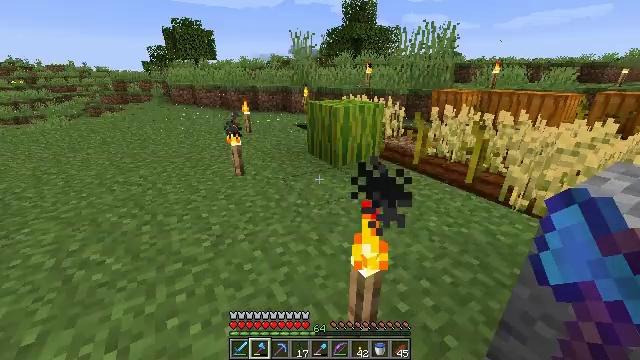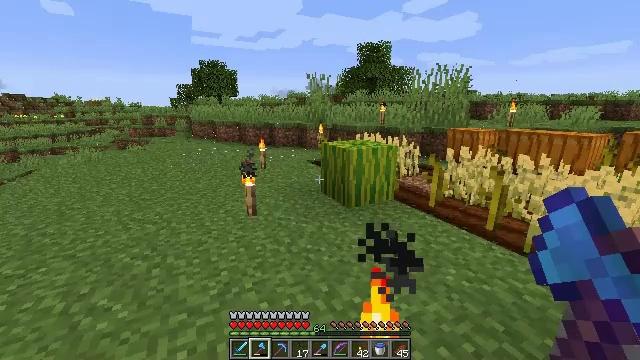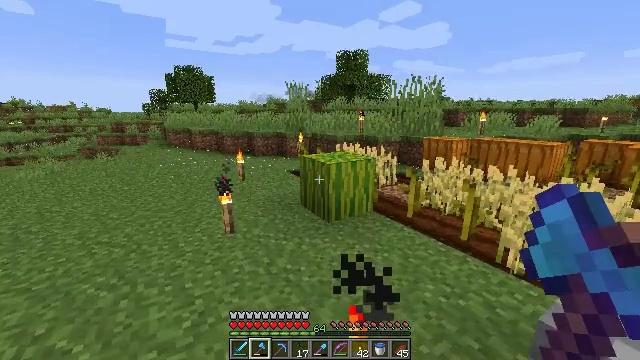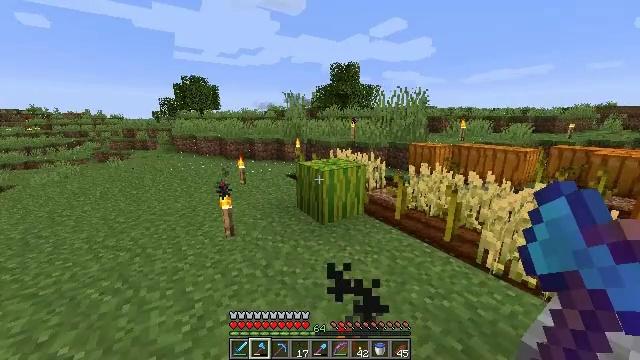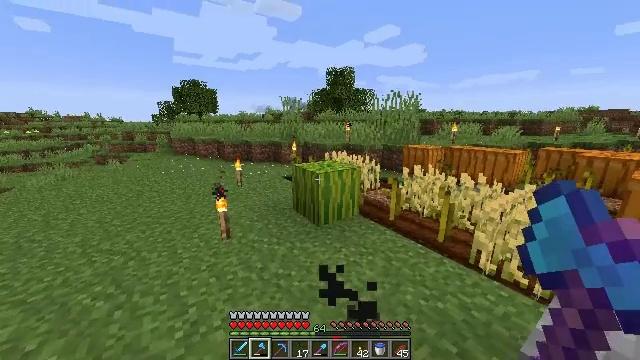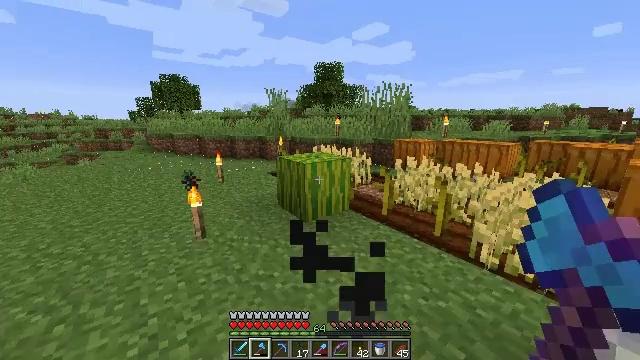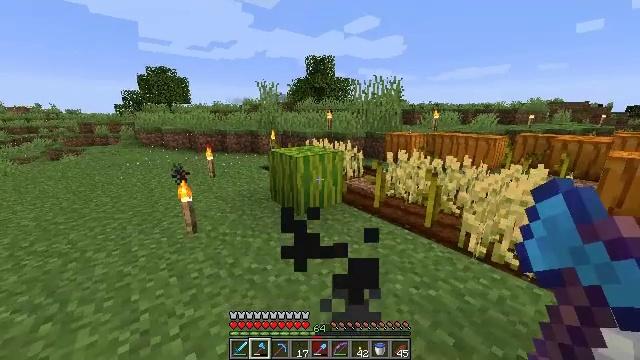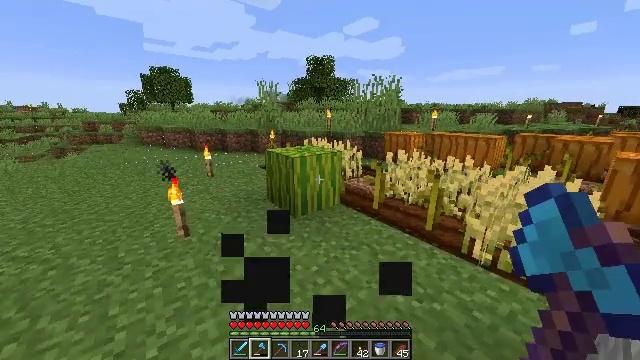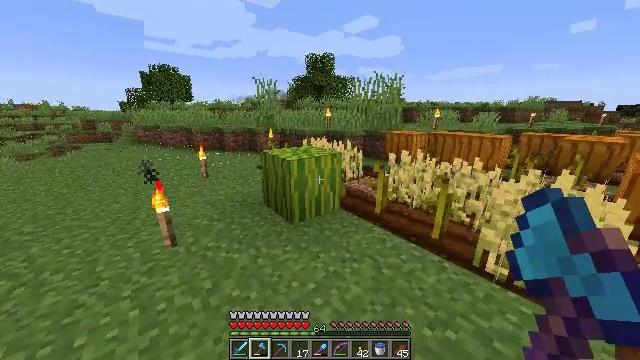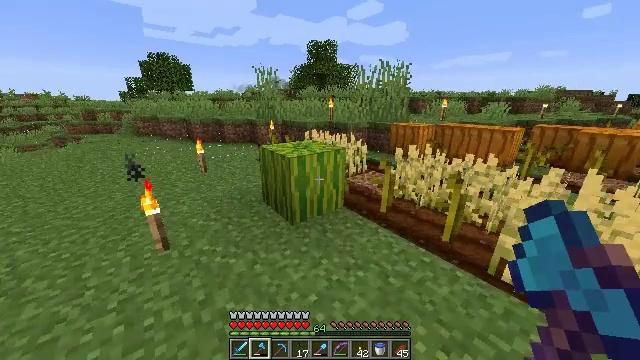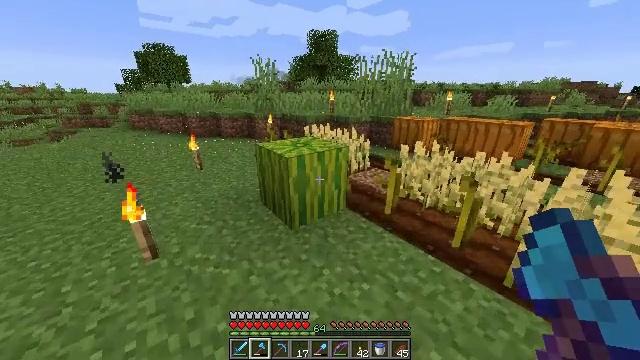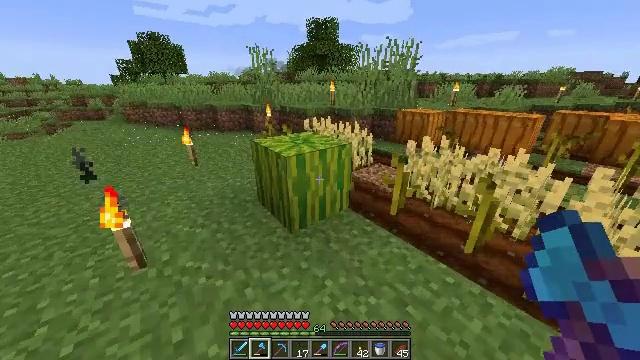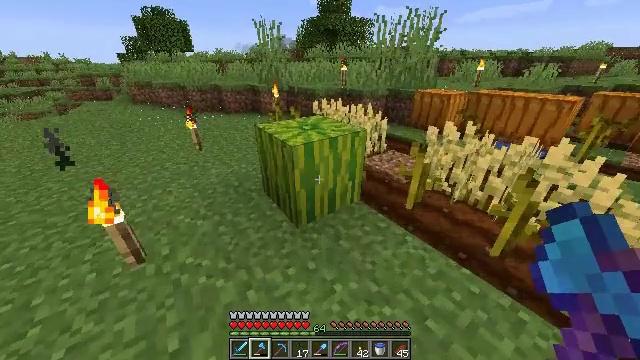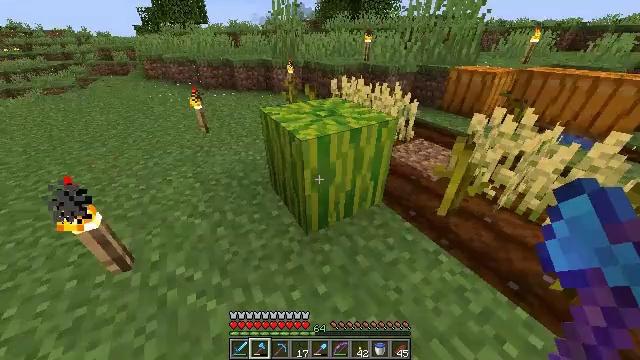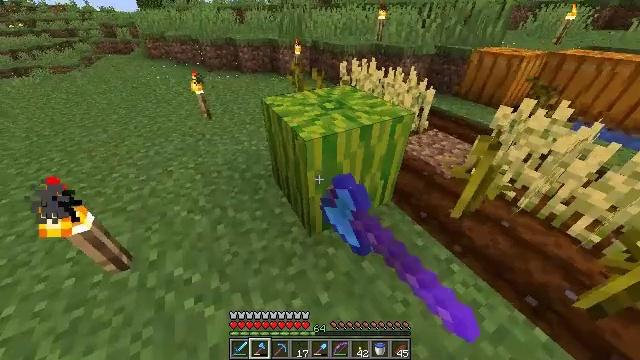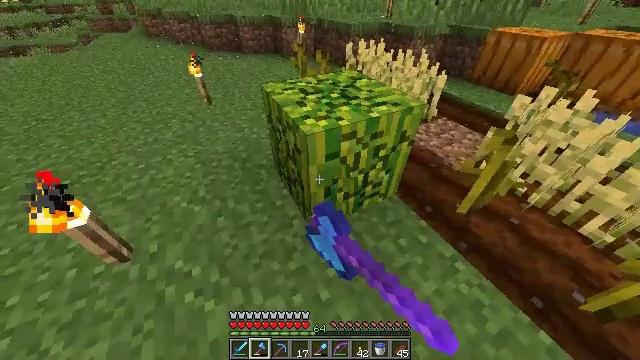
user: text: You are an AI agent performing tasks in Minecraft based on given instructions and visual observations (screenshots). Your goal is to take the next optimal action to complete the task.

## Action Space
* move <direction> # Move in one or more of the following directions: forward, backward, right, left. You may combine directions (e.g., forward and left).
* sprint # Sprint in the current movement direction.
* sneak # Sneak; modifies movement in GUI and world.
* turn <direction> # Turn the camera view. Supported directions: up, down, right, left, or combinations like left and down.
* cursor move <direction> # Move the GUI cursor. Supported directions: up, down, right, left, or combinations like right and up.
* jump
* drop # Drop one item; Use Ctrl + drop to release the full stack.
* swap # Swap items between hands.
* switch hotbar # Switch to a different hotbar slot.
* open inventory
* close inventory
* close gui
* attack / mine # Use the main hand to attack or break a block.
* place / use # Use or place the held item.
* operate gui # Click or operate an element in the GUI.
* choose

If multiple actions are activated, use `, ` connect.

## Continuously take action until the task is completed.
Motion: motion action
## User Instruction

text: Gather melon for food.
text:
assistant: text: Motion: move forward, sprint, turn left and up, jump
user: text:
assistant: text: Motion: move forward, sprint, turn right and up
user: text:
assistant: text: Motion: move forward, sprint
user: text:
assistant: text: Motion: move forward, sprint
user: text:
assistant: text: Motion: move forward, sprint, turn right
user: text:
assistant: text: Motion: move forward, sprint, turn right and down
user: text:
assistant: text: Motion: move forward, sprint
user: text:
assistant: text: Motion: move forward, sprint
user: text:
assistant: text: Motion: move forward, sprint, turn down
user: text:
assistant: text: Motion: move forward, sprint, turn down
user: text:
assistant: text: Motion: move forward, sprint, turn down
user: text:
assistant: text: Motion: move forward, sprint, turn left and down
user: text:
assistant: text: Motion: move forward, sprint, turn left and down, attack / mine
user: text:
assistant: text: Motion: move forward, sprint, turn left and down, attack / mine
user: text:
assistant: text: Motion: move forward, sprint, turn left and down, attack / mine
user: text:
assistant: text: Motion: turn down, attack / mine
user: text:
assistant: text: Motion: attack / mine
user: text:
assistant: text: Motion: attack / mine
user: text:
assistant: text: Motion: attack / mine
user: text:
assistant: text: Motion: no_op
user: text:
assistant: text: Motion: no_op